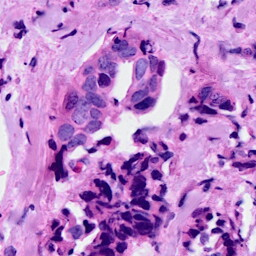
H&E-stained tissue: Breast